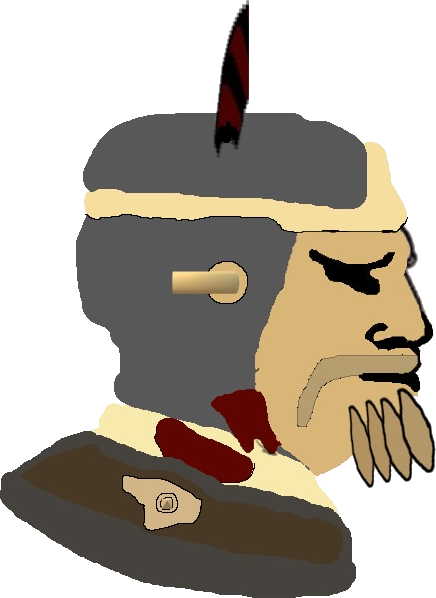
Label: 4_Yes_Chad